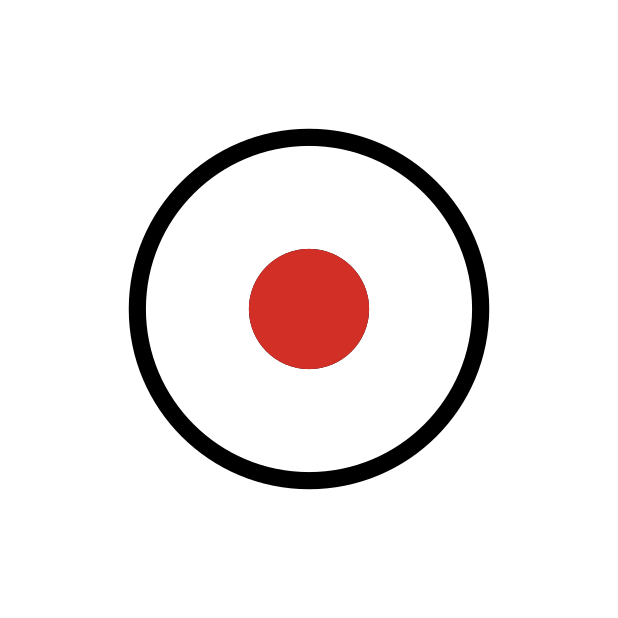
Emoji: ⏺
Name: black circle for record
Unicode: 0x23fa